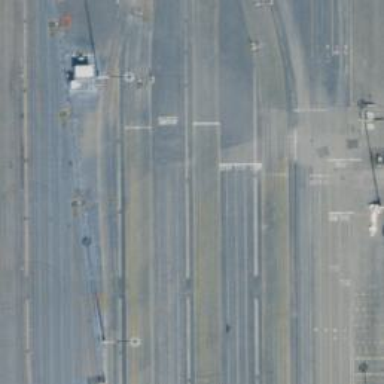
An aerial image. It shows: Railway level crossing.